Question: I am trying to figuring out how to plot graph to the following function:

Anyone that can help?
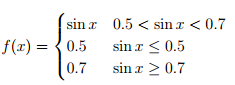
Answer: Use logical indexing! See <URL> for more information, logical indexing is a very useful thing to be familiar with when using Matlab!
'''
x=0:0.01:2*pi; %// or whatever range of x you want
f=sin(x); %// calculate sin(x)
f(f<=0.5)=0.5; %// make the values of sin(x) less than or equal to 0.5 equal to 0.5
f(f>=0.7)=0.7;
plot(x,f) %// plot the result!
'''